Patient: sex M, age 57
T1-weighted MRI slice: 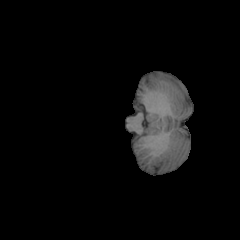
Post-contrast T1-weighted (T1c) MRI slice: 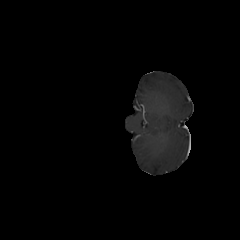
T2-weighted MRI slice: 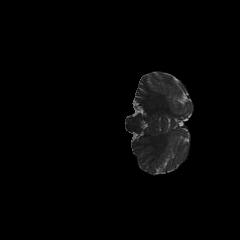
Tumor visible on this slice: no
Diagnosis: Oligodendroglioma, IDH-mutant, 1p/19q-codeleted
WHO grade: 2